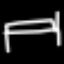
Label: bed